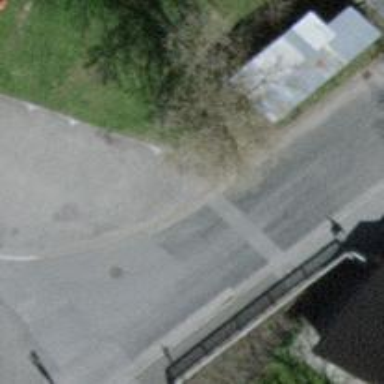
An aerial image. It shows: Bus stop with platform for public transport.